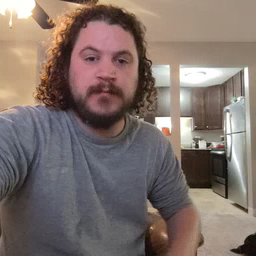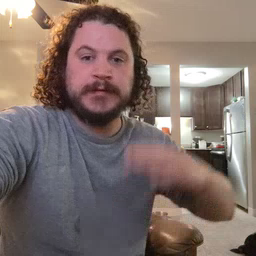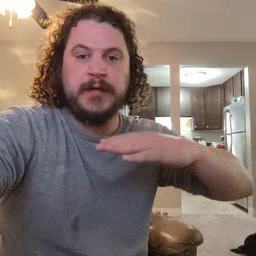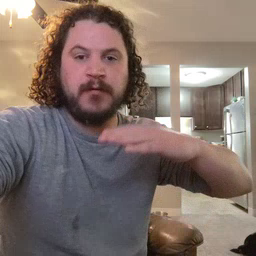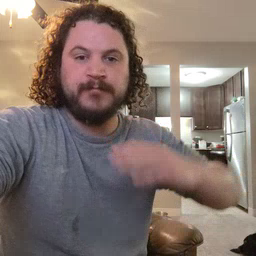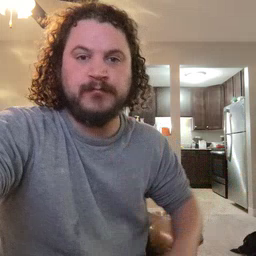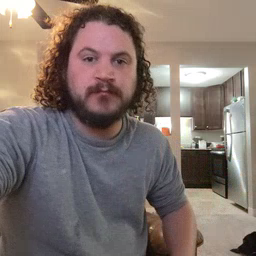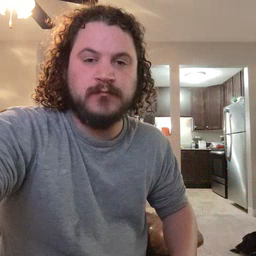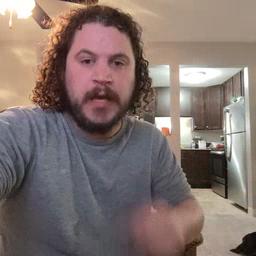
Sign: table